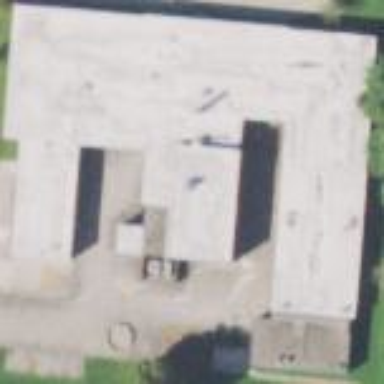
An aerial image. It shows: School building.